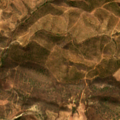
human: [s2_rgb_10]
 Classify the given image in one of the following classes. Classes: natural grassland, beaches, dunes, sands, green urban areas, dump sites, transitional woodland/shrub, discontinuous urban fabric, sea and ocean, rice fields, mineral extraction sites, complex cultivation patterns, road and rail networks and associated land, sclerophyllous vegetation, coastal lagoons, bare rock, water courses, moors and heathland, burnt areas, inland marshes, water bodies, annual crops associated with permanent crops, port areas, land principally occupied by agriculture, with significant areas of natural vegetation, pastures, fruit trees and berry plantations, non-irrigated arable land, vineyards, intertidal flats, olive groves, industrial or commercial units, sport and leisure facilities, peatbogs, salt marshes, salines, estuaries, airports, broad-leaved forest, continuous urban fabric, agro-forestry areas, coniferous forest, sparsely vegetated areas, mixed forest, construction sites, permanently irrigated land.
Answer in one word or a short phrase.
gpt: land principally occupied by agriculture, with significant areas of natural vegetation, sclerophyllous vegetation, transitional woodland/shrub